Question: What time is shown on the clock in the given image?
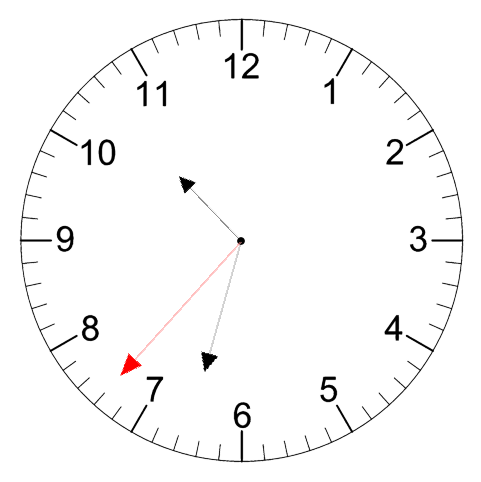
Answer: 10:32:37